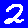
Digit: 2